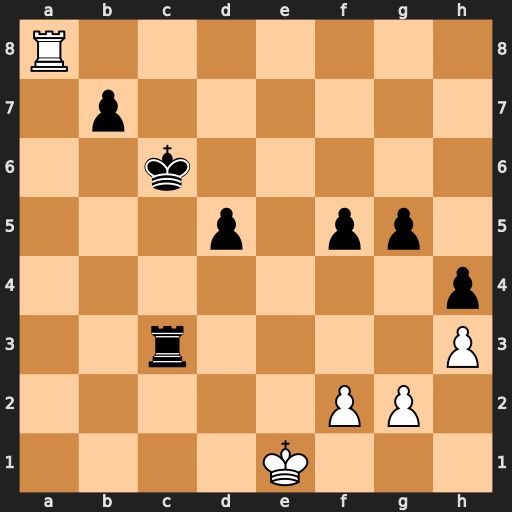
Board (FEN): R7/1p6/2k5/3p1pp1/7p/2r4P/5PP1/4K3
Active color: w
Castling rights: -
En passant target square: -
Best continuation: Rc8+ Kd6 Rxc3